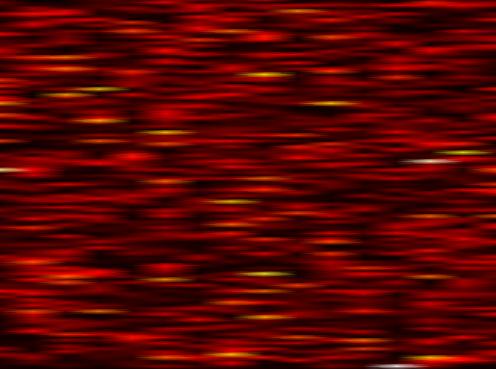
Label: OFDM